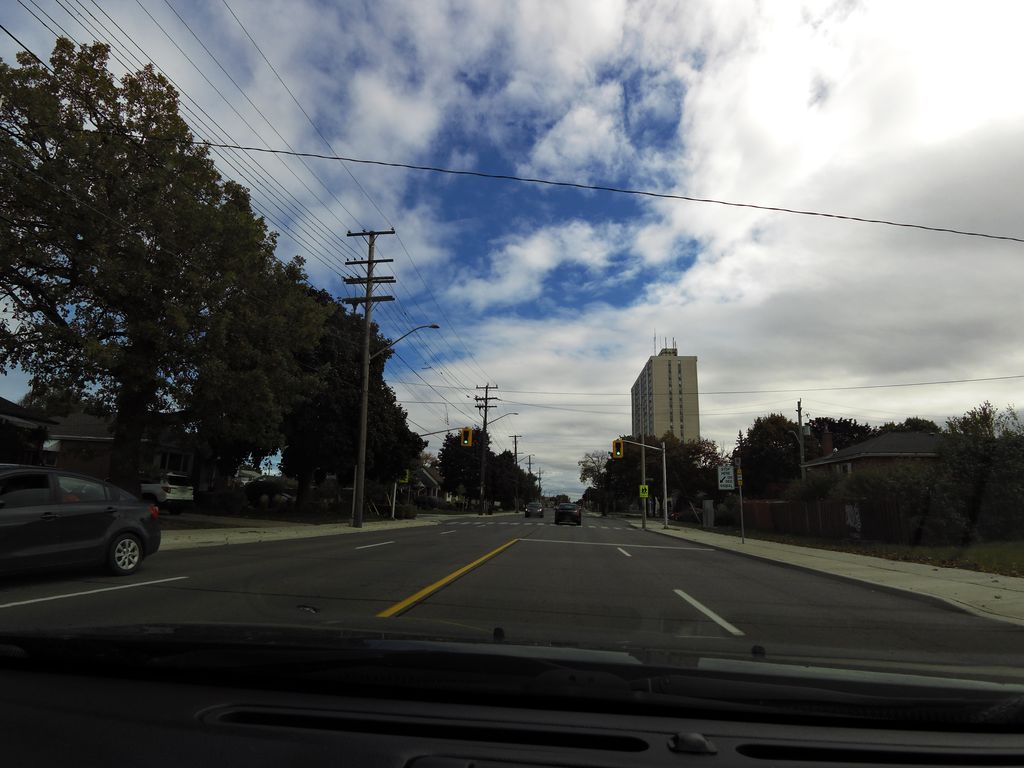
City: hamilton